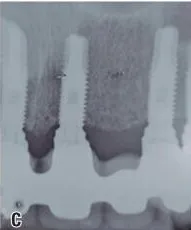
Initial radiographic images. ; Presence of prostheses over implants from 12 to 25, and 44 to 46, with normal bone pattern.
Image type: radiology (x_ray)